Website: bh-photo
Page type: cart
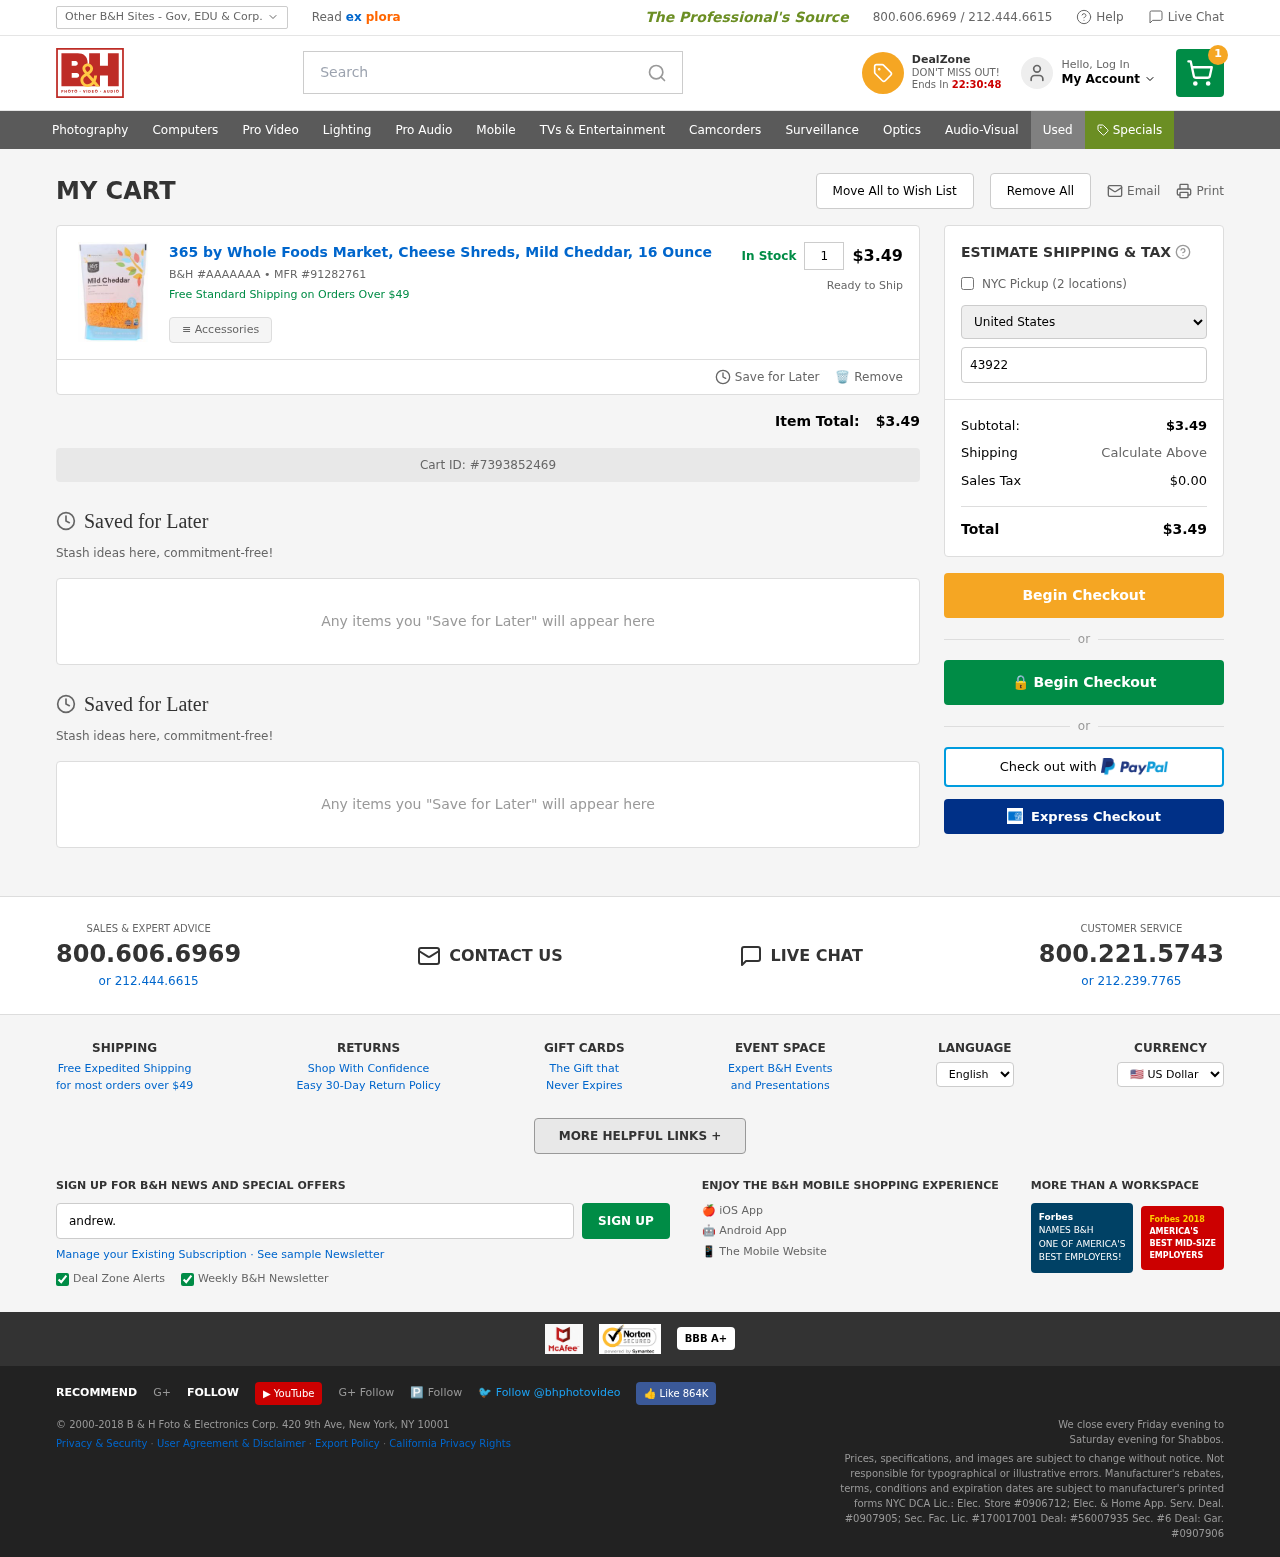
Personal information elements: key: PII_COUNTRY
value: United States
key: PII_EMAIL
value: andrew.alexander@yahoo.com
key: PII_POSTCODE
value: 43922
Product elements: key: PRODUCT1_NAME
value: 365 by Whole Foods Market, Cheese Shreds, Mild Cheddar, 16 Ounce
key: PRODUCT1_QUANTITY
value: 1
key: PRODUCT1_SKU
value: AAAAAAA
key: PRODUCT1_MFR
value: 91282761
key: PRODUCT1_SUBTOTAL
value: $3.49
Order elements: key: ORDER_NUM_ITEMS
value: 1
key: ORDER_SUBTOTAL
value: $3.49
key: ORDER_ID
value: #7393852469
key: ORDER_TAX
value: $0.00
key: ORDER_TOTAL
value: $3.49
Search elements: key: HEADER_SEARCH
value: Search